Milling tool wear sample.
Tool blade image: 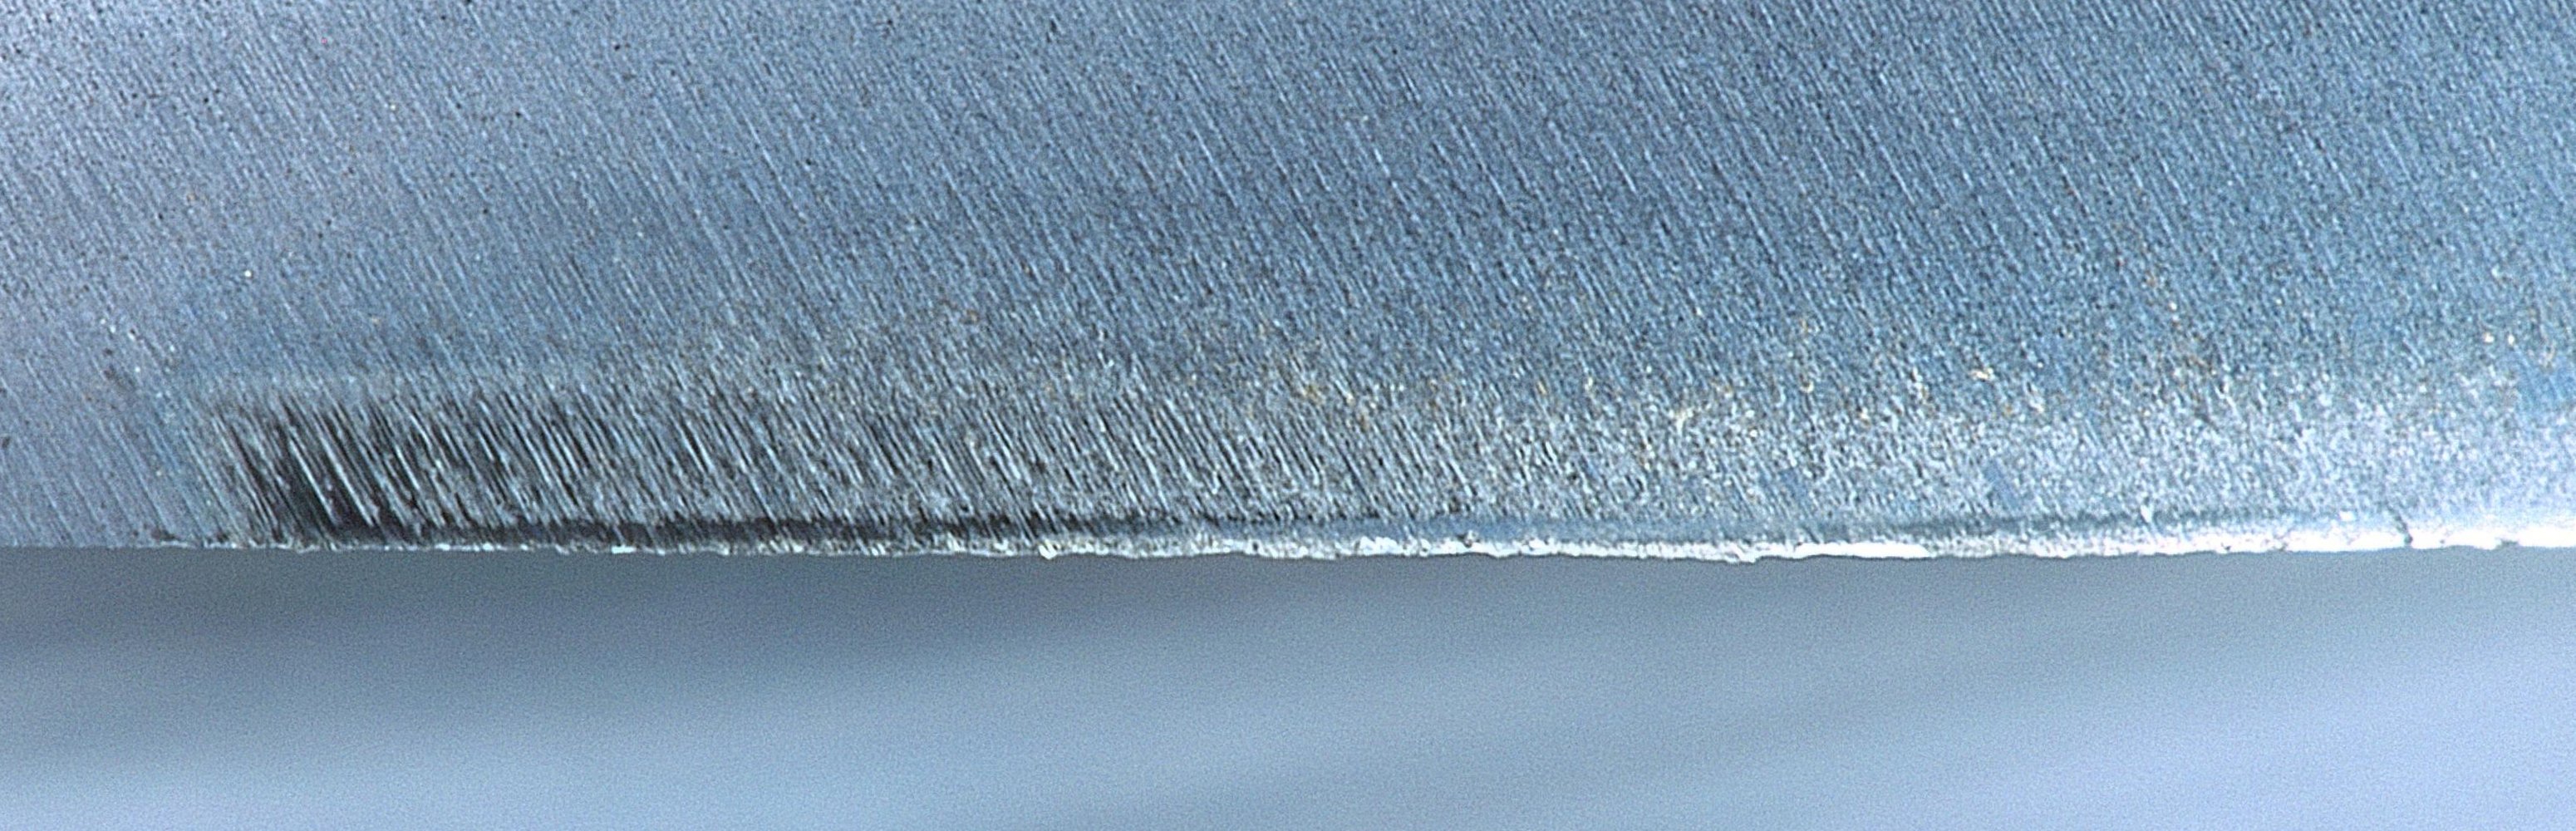
Chip image: 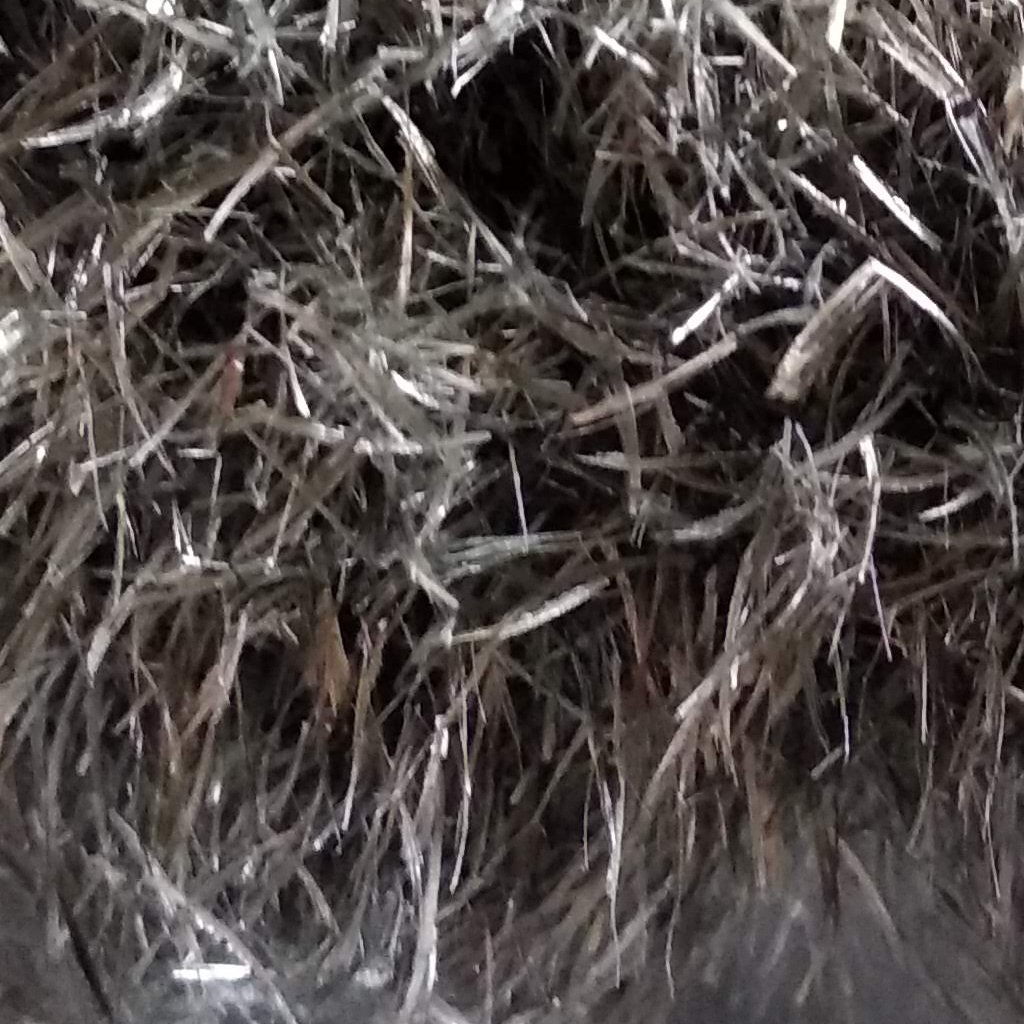
Workpiece image: 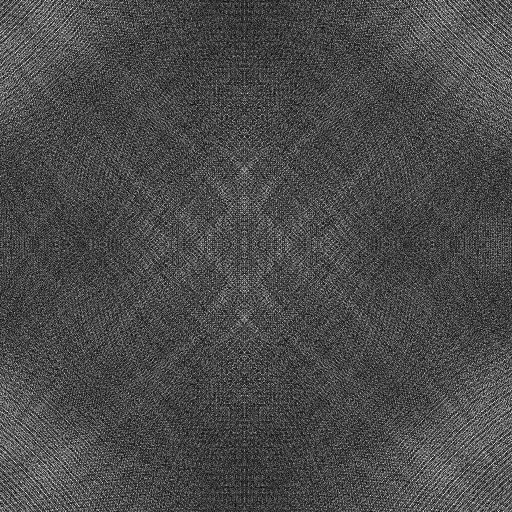
Tool wear state: sharp
Gaps: 9.44
Flank wear: 39.9
Overhang: 17.89
Force-signal Mel-spectrograms (X, Y, Z axes): 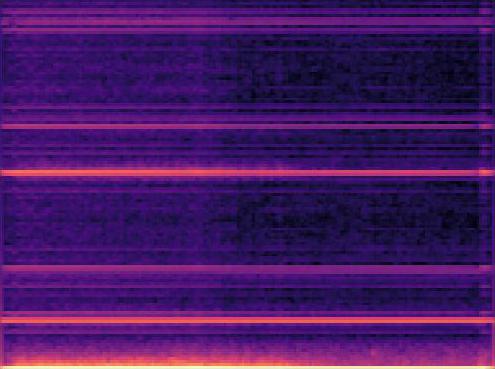 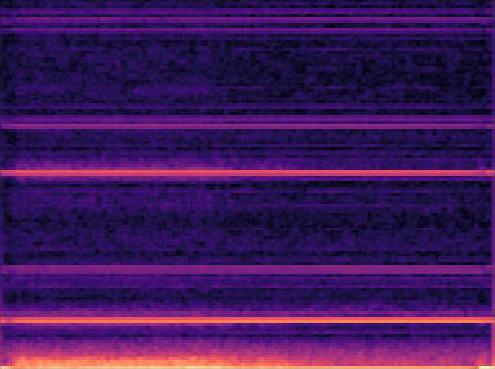 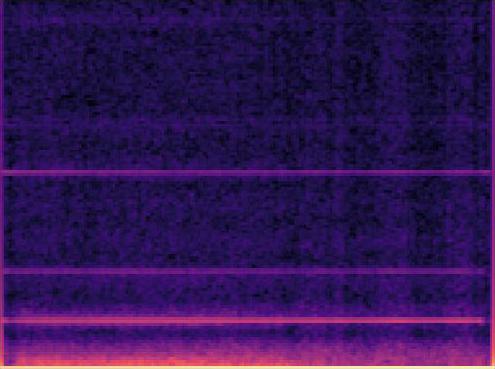
Force-signal scalograms (X, Y, Z axes): 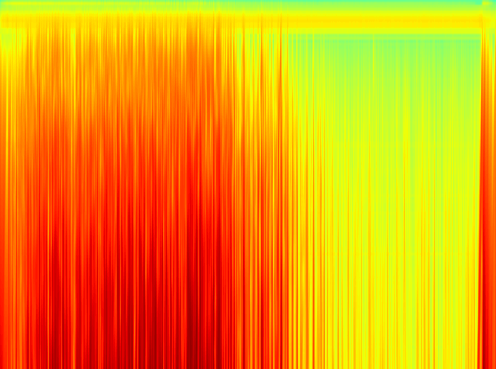 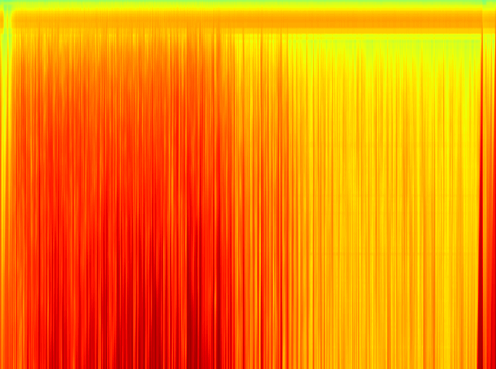 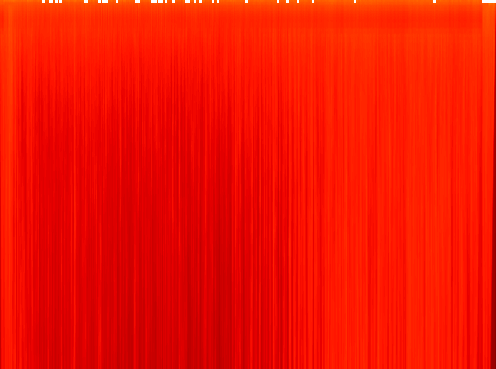
Force phase: initial_break_in_wear